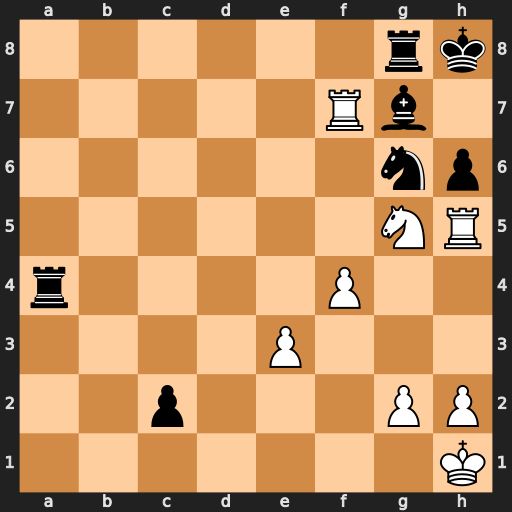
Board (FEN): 6rk/5Rb1/6np/6NR/r4P2/4P3/2p3PP/7K
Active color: w
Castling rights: -
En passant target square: -
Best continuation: Rxh6+ Bxh6 Rh7#